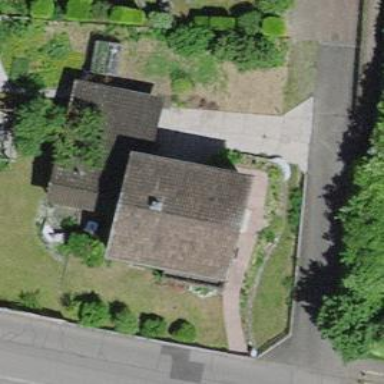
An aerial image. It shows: Simple house.